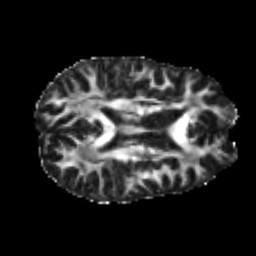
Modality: FA
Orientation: axial
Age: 24
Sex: male
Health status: healthy
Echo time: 0.074 s